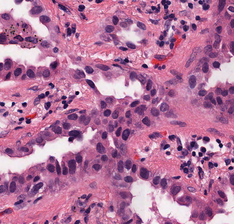
Tumor epithelial tissue: yes
Tumor-associated stroma tissue: yes
Normal tissue: no